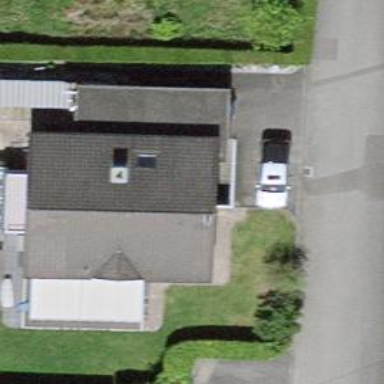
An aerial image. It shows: Building.